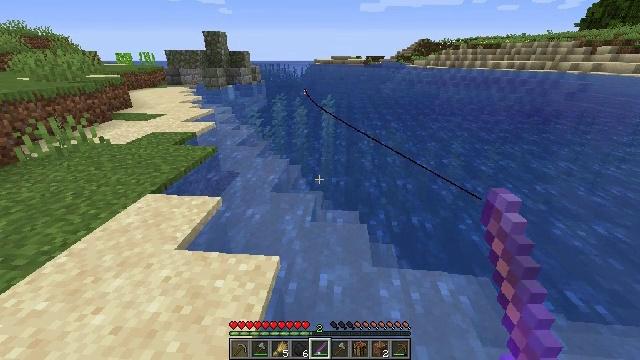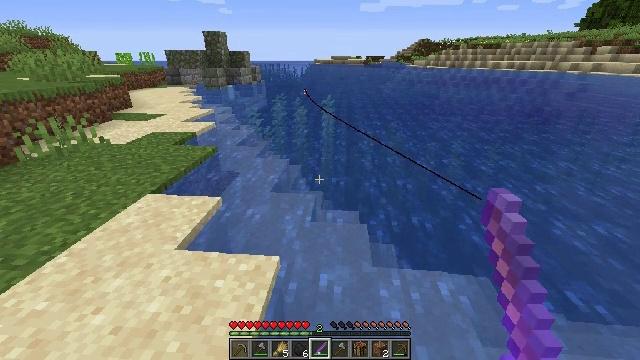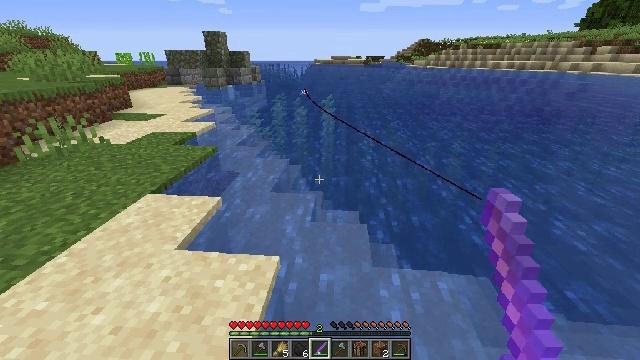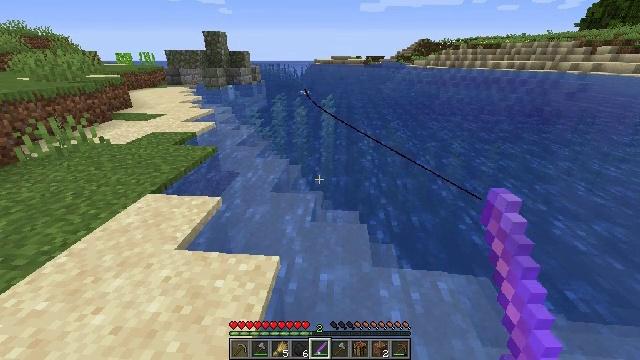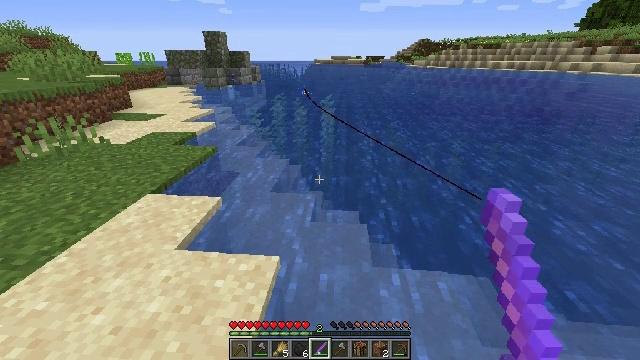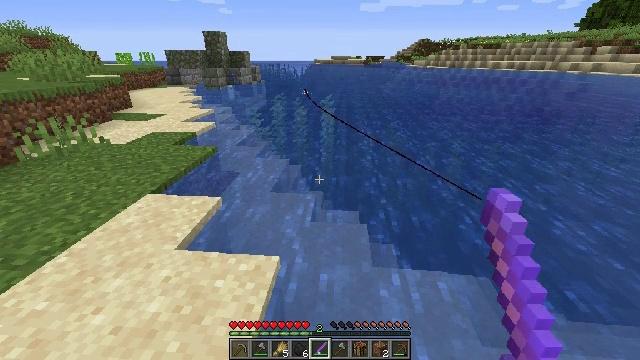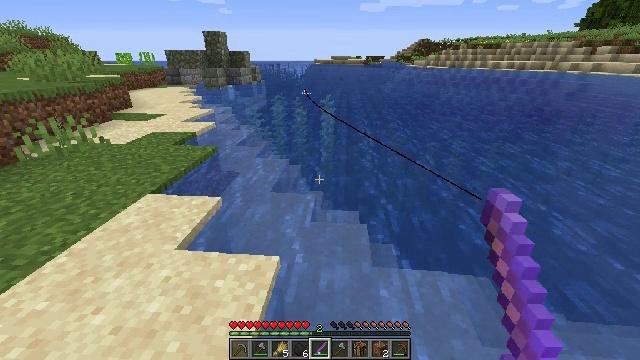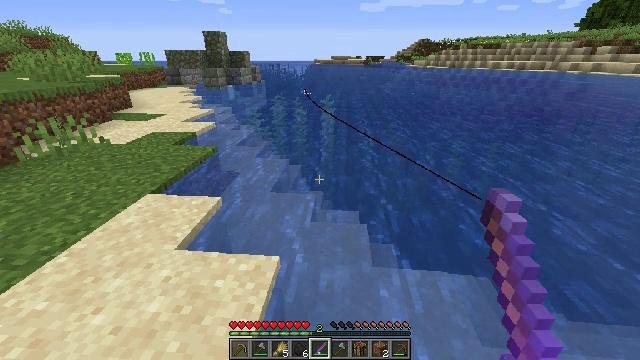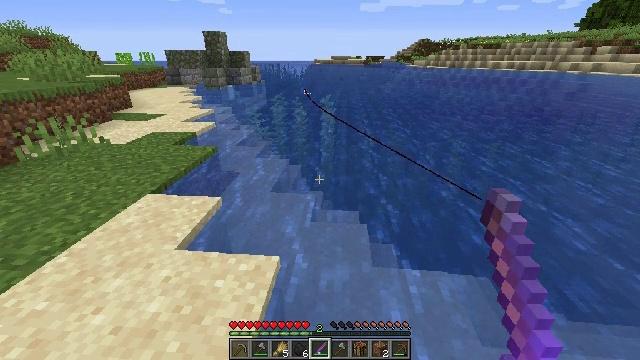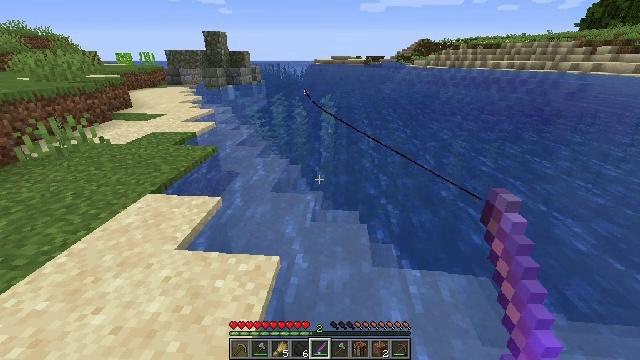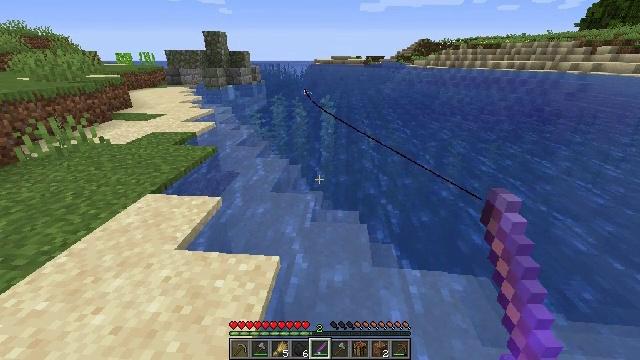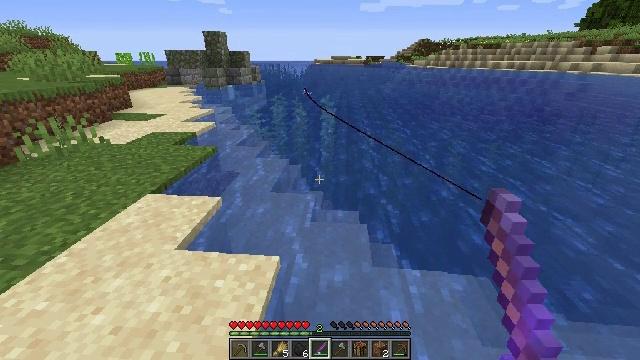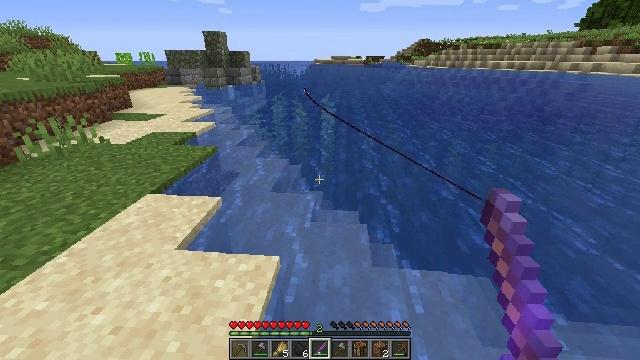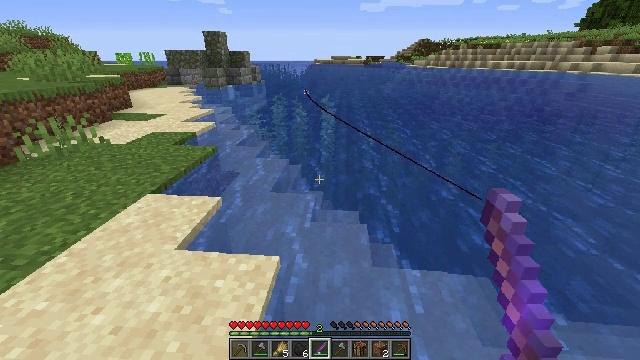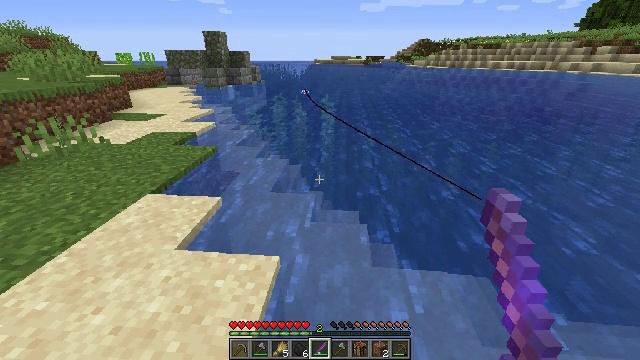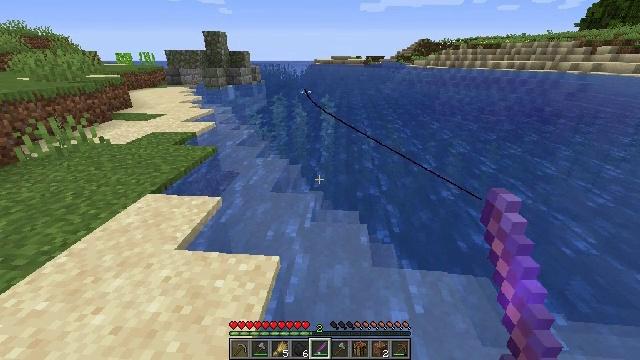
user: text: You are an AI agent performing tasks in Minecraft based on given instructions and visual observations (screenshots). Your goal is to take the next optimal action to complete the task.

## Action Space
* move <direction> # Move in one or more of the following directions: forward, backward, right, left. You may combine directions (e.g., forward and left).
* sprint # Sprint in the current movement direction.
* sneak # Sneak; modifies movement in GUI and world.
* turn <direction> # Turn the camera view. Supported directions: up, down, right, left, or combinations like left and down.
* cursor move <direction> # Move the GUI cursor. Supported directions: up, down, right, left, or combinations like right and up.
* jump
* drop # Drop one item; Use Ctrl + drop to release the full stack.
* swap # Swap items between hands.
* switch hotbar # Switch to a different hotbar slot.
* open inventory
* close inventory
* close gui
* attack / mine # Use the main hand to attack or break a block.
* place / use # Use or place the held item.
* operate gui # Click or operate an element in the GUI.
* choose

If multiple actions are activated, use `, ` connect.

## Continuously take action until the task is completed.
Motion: motion action
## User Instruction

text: Remove a pufferfish from the inventory.
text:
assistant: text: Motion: no_op
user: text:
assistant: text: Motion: no_op
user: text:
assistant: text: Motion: no_op
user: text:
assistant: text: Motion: no_op
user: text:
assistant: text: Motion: no_op
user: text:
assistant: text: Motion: no_op
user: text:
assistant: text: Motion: no_op
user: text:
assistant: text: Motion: no_op
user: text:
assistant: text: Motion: no_op
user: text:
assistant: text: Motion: no_op
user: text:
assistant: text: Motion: no_op
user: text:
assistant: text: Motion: no_op
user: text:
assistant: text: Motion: no_op
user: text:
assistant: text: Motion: no_op
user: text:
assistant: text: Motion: no_op
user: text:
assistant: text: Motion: no_op
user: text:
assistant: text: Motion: no_op
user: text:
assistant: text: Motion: no_op
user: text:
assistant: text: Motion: no_op
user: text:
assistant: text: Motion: no_op
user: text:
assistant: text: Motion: no_op
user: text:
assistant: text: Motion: no_op
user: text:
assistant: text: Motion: no_op
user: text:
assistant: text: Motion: no_op
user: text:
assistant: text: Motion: no_op
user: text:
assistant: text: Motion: no_op
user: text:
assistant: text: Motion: no_op
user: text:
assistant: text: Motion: no_op
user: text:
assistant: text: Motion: no_op
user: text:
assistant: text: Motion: no_op